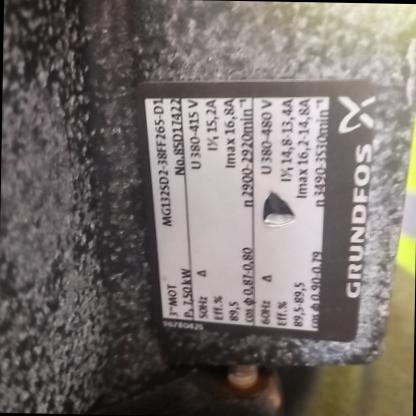
Klasa: tabliczka-znamionowa